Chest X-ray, AP view. Patient: 35 years old, sex M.
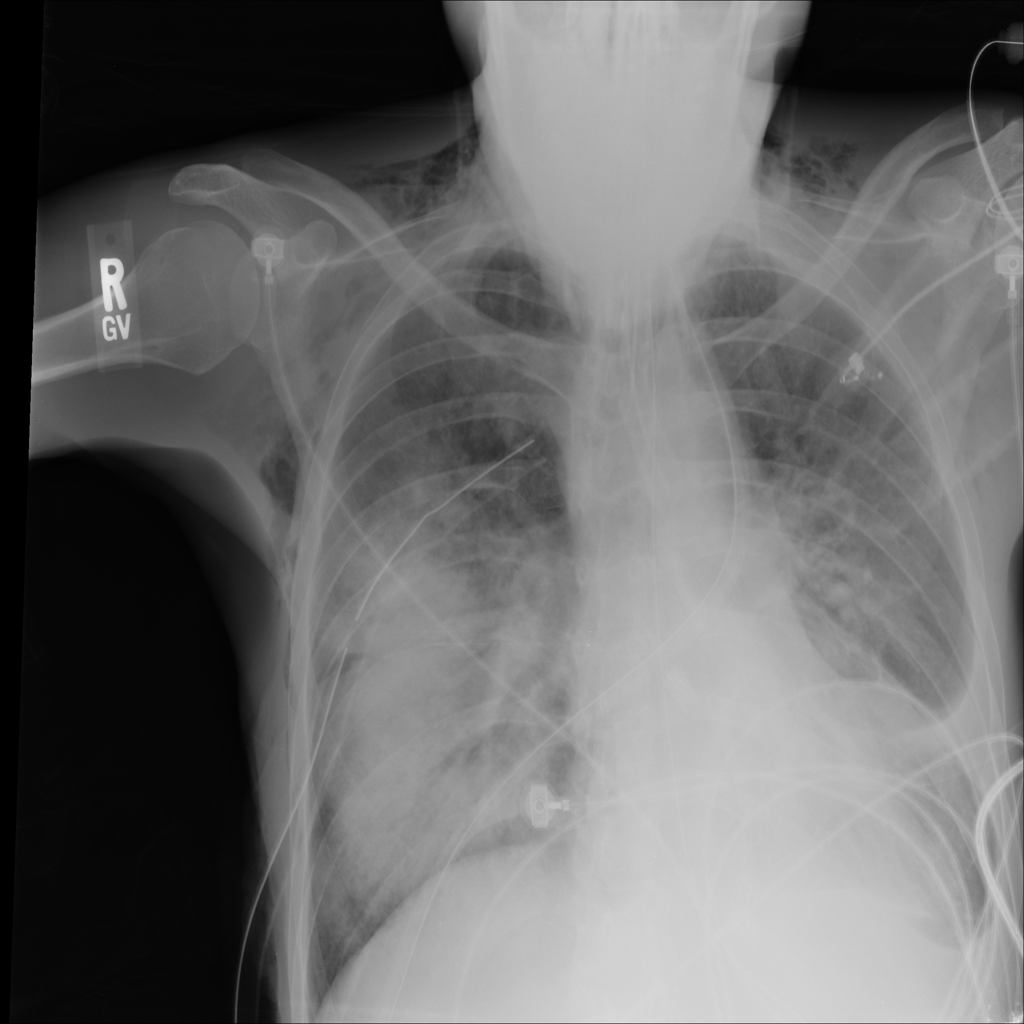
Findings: Atelectasis, Consolidation, Effusion, Emphysema, Pneumothorax